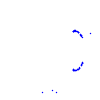
Particle: kaon